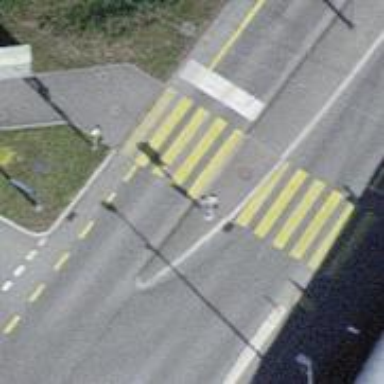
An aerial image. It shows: Crossing with traffic signals.